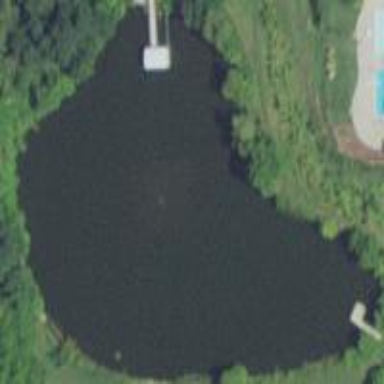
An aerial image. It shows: Serene pond surrounded by nature.